Field crop: maize
Growth stage: 1
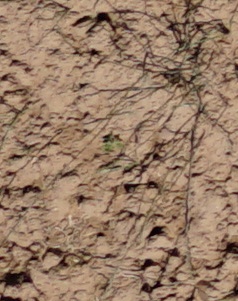
Species: lolium